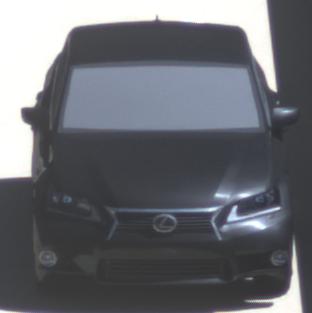
Make: Lexus
Model: GS 250
Detailed model: GS (L10)
Model produced from: 2012/06
Model produced until: 2013/12
Doors: 4
Color: black
Road condition: dry road
Daytime: midday
Contrast: high contrast